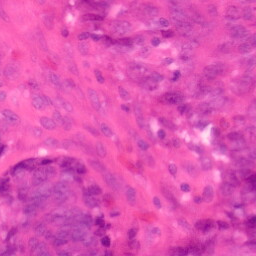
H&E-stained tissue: Colon